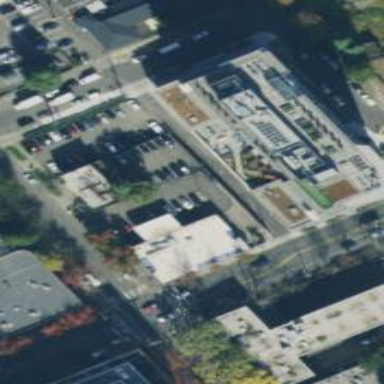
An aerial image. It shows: Part of building.